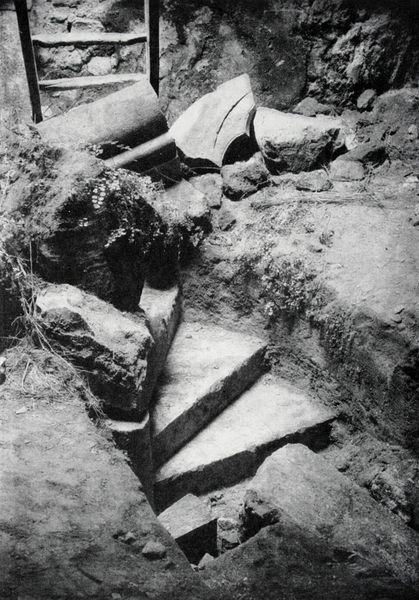
Titel: Rechter Turm, Reste der freigelegten Wendeltreppe
Künstler: Liphantes
Standort: Capua
Institution: Brückentoranlage
Schlagwörter: dunkel, felsen, gestein, schatten, weiß, grau, holz, licht, schwarz, blick, gras, hochformat, alt, stein, steine, erde, gräser, boden, pflanzen, ton, lehm, fels, geröll, kies, schutt, leiter, treppe, trümmer, stufe, stufen, foto, fotografie, photographie, unten, keller, ruine, suchen, draufsicht, schwarz-weiß, loch, ruinen, photo, dreck, graben, wendeltreppe, morsch, absperrung, fot, verschlag, scherben, archäologie, unterirdisch, ausgrabung, scherbe, abgang, ausgrabungsstätte, freilegen, freigelegt, gotografie, archälogie, buddeln, wendeltrepe, treppe ausgrabung, stufen erde